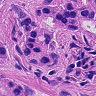
Metastatic tissue present: yes